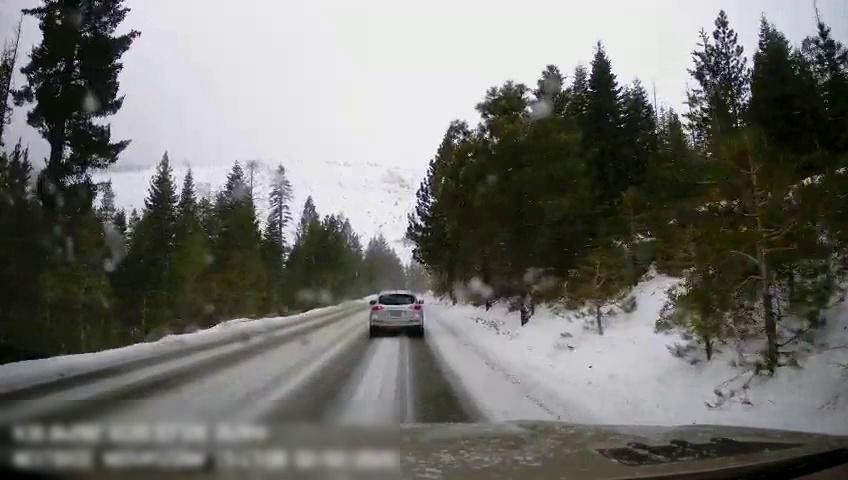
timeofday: Day
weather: Snowy
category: Drivable Space
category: Vehicles | Car